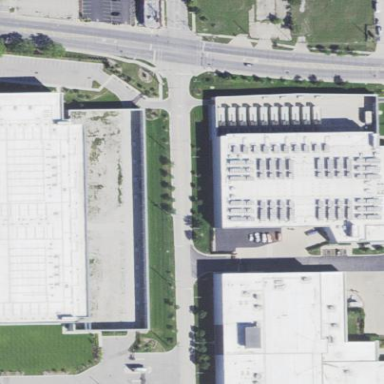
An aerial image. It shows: Industrial building.